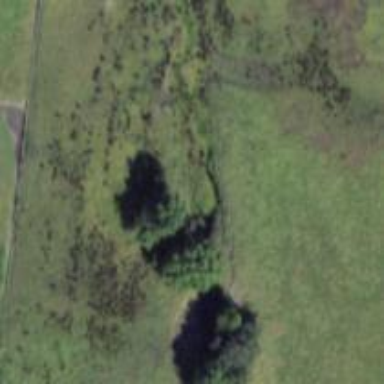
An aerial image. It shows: Beautiful wet meadow natural wetland.